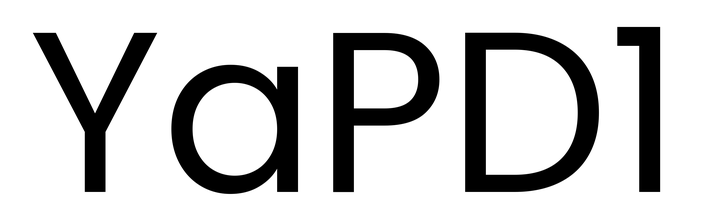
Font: Poppins-Regular